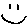
Label: smiley face